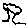
Label: tree